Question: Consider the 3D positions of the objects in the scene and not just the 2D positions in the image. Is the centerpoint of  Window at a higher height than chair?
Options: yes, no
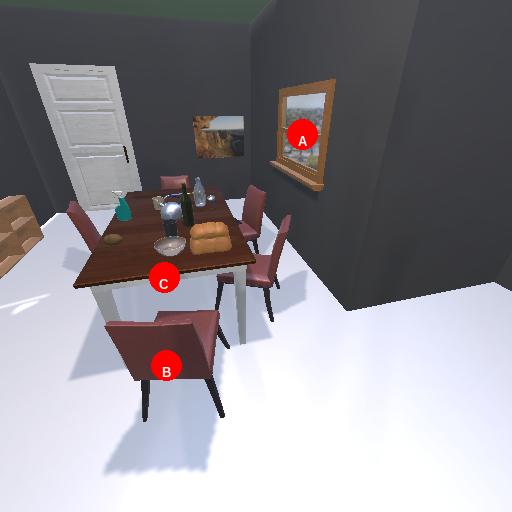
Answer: yes